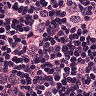
Metastatic tissue present: yes